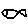
Label: fish